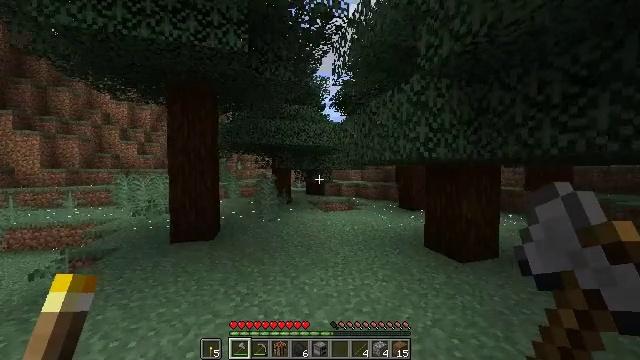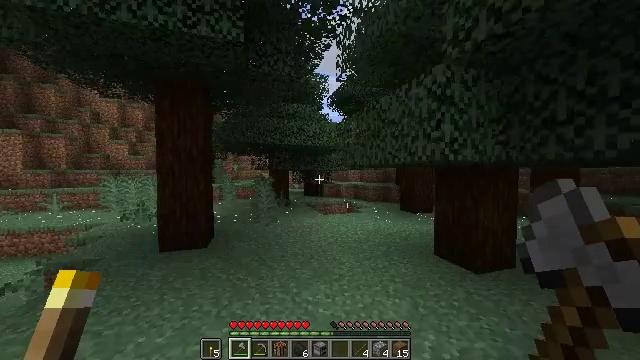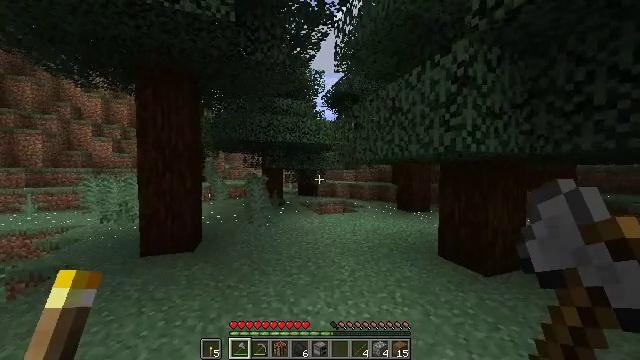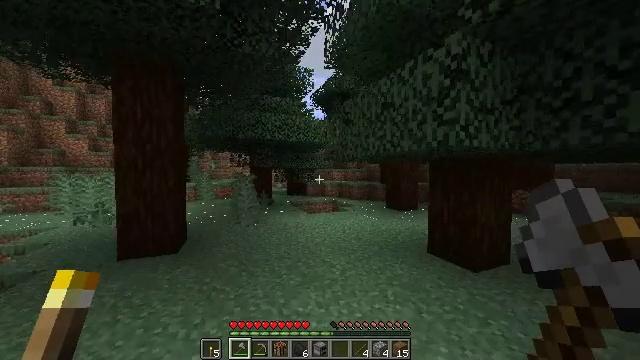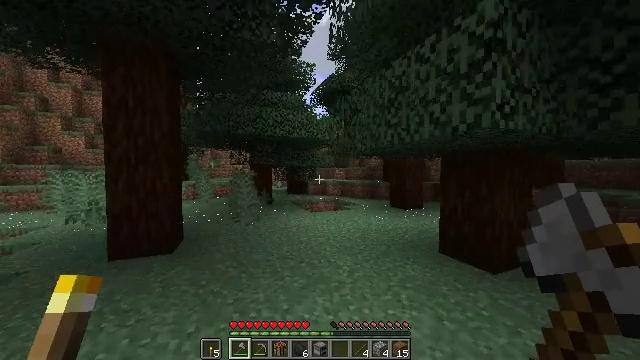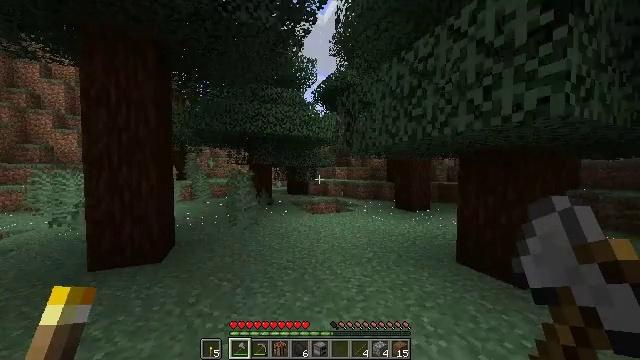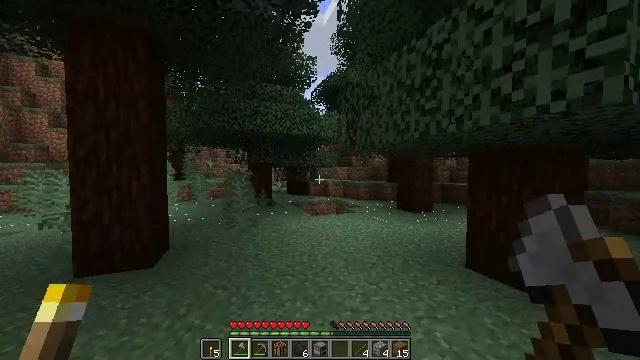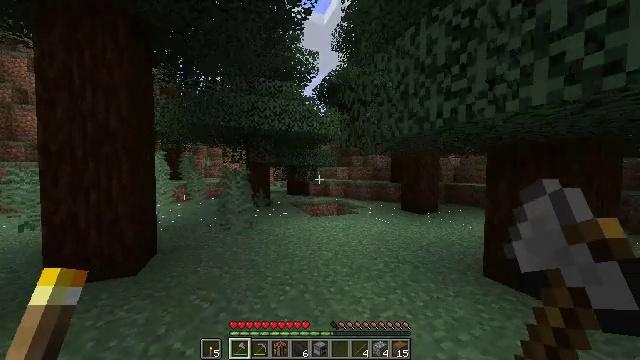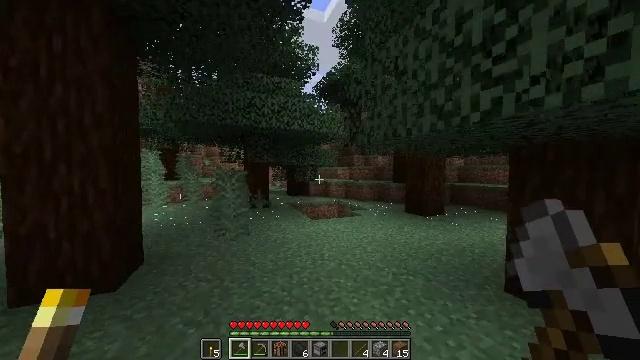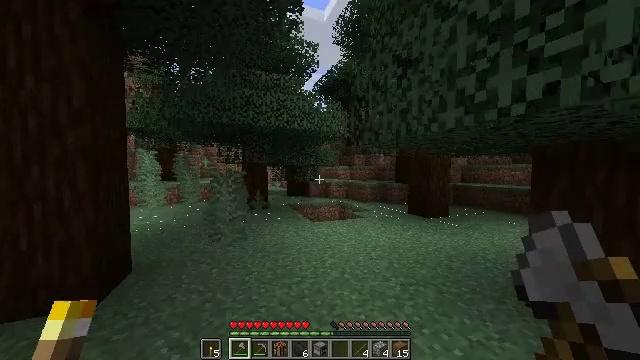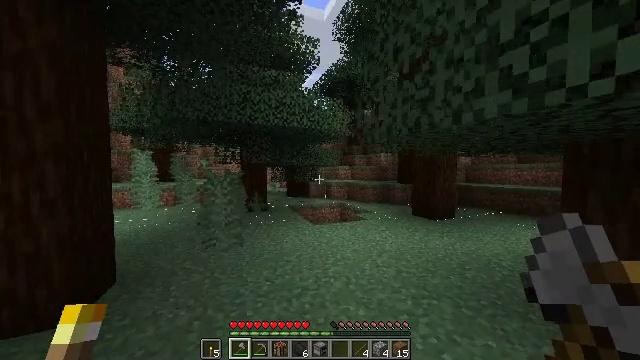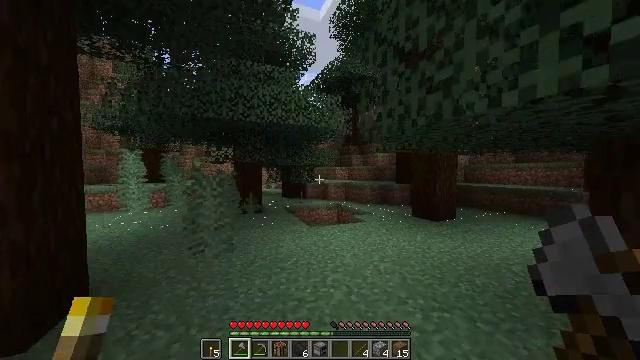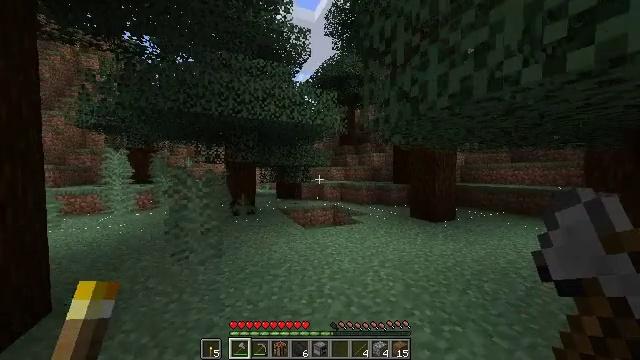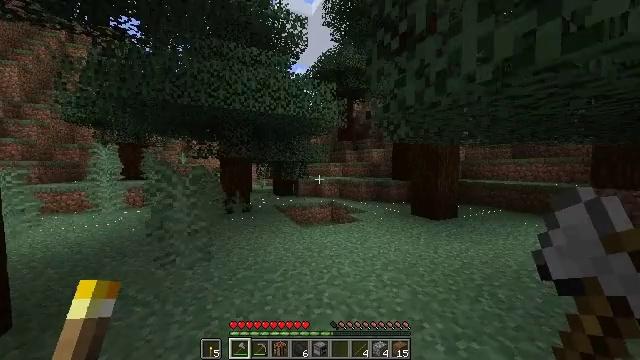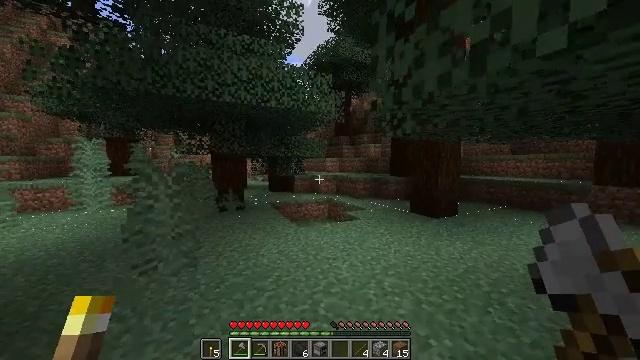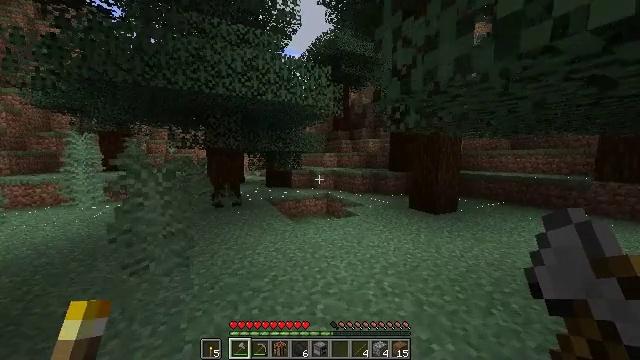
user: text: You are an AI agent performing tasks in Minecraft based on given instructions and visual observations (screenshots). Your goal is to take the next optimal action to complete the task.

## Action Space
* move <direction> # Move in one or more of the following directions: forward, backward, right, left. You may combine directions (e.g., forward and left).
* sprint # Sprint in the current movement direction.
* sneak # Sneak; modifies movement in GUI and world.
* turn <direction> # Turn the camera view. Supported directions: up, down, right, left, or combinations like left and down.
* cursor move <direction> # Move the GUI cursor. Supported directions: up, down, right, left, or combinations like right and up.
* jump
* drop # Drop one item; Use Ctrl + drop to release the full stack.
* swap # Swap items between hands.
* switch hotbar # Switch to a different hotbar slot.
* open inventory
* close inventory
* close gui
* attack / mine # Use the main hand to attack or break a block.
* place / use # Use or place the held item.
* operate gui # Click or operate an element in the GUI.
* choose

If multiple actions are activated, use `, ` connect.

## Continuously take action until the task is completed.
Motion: motion action
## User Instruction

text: Hunt a chicken.
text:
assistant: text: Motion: move forward, sprint
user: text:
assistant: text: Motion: move forward, sprint, turn right
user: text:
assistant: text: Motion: move forward, sprint, turn right
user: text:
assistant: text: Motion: move forward, sprint
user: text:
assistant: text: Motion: move forward, sprint
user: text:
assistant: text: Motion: move forward, sprint
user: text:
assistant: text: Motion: move forward, sprint
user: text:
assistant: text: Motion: move forward, sprint
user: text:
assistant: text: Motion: move forward, sprint
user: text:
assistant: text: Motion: move forward, sprint
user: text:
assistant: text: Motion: move forward, sprint, turn right
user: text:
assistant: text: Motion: move forward, sprint, turn right
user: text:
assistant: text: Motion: move forward, sprint
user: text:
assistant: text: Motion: move forward, sprint, turn down
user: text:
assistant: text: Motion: move forward, sprint, turn down
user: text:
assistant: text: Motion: move forward, sprint
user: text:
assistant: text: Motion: move forward, sprint, turn down
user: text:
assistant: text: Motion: move forward, sprint
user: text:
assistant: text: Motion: move forward, sprint
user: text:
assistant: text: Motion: move forward, sprint
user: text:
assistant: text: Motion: move forward and move right, sprint
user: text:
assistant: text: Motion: move forward and move right, sprint
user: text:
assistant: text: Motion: move forward and move right, sprint
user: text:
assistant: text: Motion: move forward and move right, sprint
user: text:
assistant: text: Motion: move forward, sprint
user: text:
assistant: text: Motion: move forward, sprint
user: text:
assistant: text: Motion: move forward, sprint
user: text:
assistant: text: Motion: move forward and move right, sprint
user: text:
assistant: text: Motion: move forward and move right, sprint
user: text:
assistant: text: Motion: move forward and move right, sprint